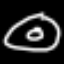
Label: donut